Interaction volume radius: 10 \u00c5
Interaction volume height: 20 \u00c5
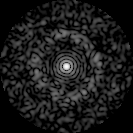
Disorder parameter: 0.8005